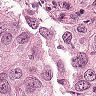
Metastatic tissue present: yes